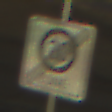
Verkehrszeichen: EndeZone20
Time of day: SunriseSunset
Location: Outdoor (Nature)
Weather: PartlyCloudy
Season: NotSpecified
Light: Natural